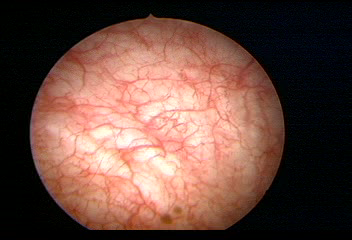
Modality: WLC
Class: Normal mucosa
Bladder cancer association: No